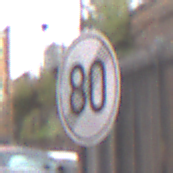
Verkehrszeichen: EndeGeschwindigkeit80
Umgebung: Outdoor, Urban
Tageszeit: MorningAfternoon
Wetter: Overcast
Licht: Natural
Jahreszeit: NotSpecified
Kontrast: LowContrast